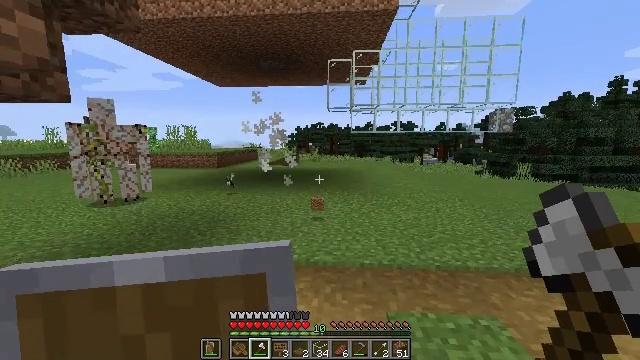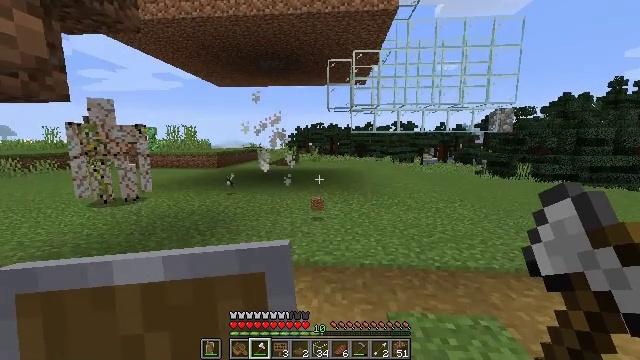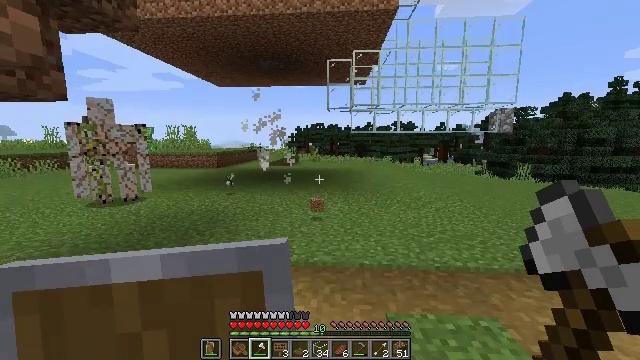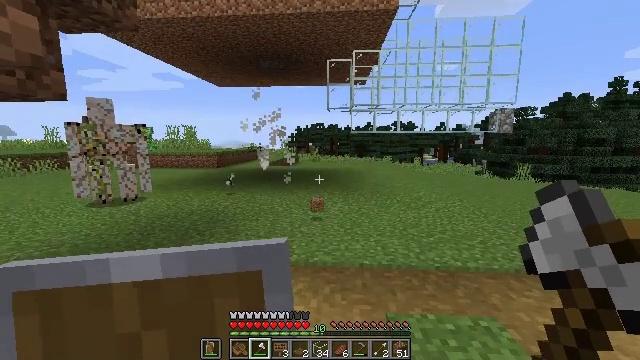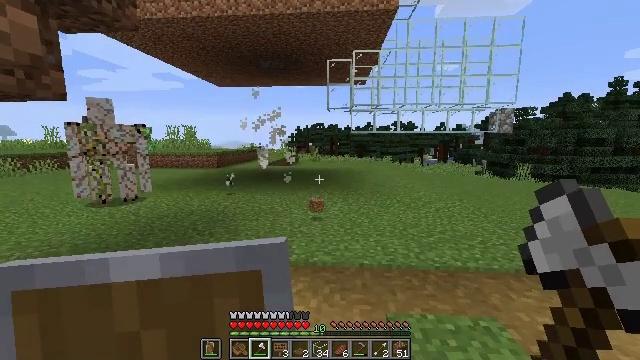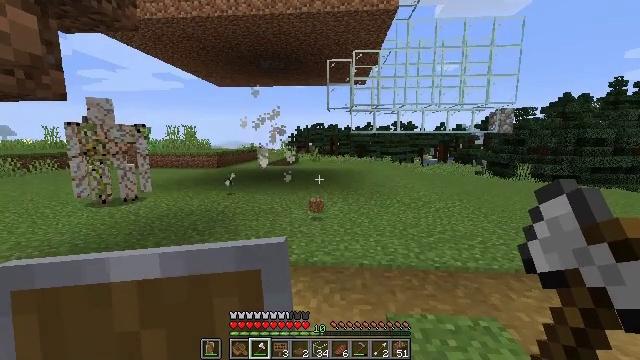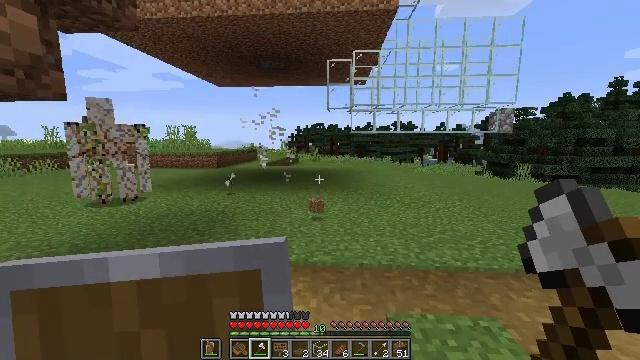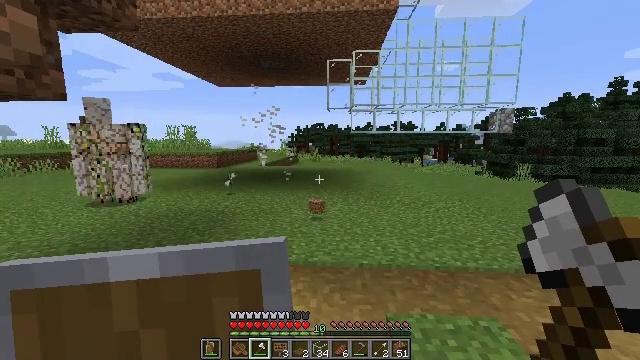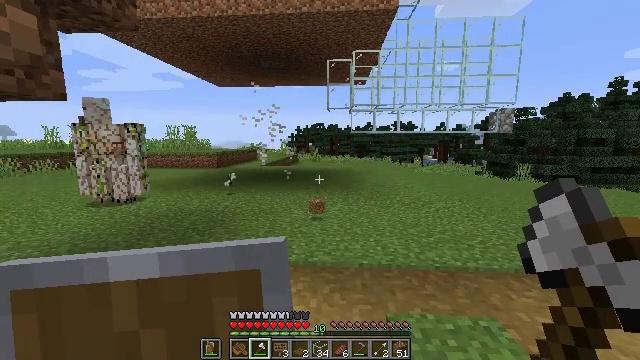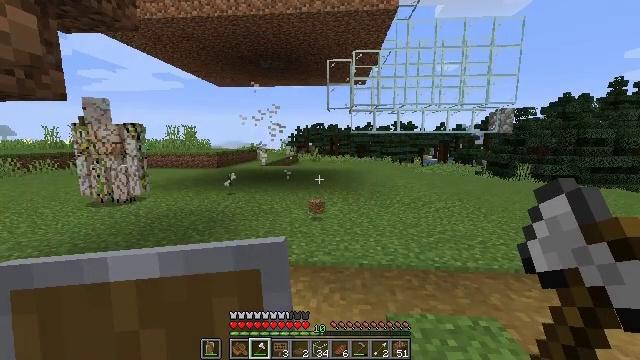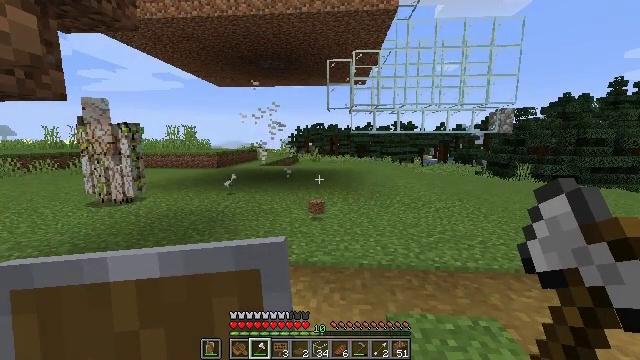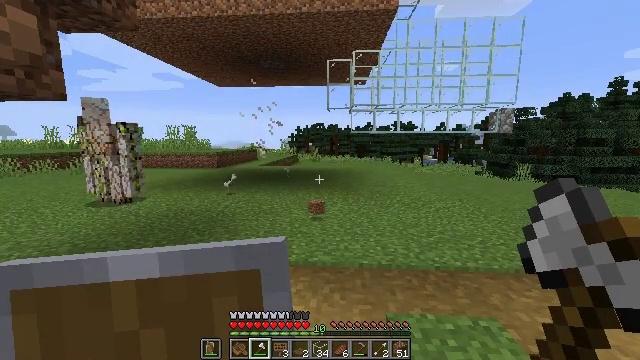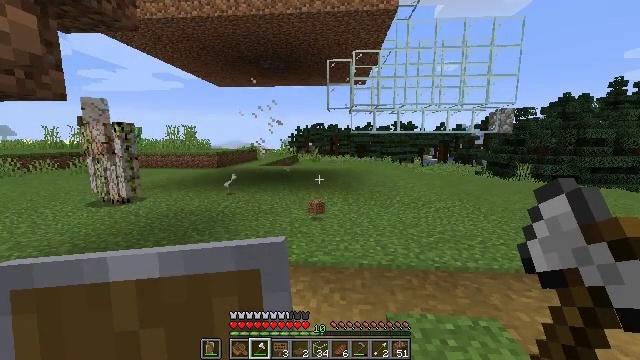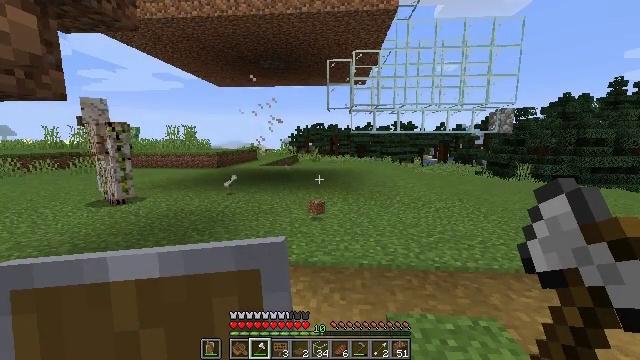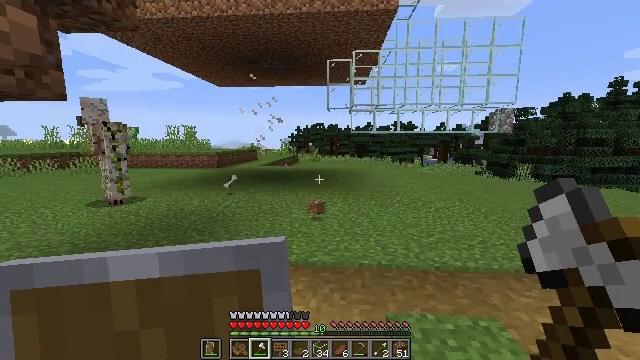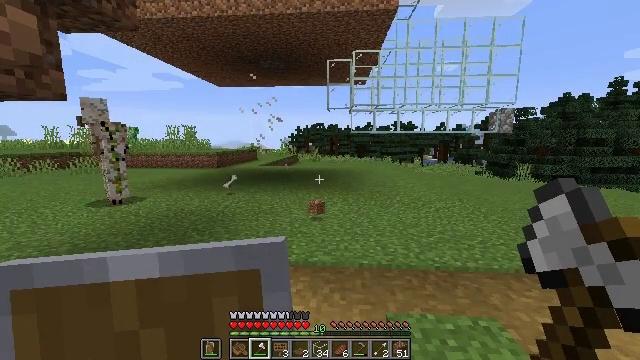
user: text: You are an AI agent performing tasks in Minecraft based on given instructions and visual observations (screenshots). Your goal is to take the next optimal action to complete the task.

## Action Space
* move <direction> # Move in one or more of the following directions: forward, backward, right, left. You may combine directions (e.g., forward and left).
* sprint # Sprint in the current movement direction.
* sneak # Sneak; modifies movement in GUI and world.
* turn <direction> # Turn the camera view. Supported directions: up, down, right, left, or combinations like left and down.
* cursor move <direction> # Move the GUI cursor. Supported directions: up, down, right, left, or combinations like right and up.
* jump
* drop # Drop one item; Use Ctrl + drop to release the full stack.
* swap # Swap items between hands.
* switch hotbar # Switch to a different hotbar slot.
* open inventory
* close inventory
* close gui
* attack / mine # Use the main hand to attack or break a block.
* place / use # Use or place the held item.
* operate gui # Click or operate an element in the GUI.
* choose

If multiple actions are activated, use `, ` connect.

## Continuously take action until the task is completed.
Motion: motion action
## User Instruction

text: Attack the ground to gather dirt.
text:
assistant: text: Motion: no_op
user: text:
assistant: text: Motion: no_op
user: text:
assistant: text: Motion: no_op
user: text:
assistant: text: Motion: no_op
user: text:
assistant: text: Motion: no_op
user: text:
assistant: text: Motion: no_op
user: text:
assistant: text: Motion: no_op
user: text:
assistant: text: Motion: no_op
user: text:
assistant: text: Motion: no_op
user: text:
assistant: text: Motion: no_op
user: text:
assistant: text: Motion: no_op
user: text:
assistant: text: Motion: no_op
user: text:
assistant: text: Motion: no_op
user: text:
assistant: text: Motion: no_op
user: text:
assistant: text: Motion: no_op
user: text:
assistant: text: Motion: no_op
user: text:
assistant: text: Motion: no_op
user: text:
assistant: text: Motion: no_op
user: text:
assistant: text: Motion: no_op
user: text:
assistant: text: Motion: no_op
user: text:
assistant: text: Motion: no_op
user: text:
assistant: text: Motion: turn left and down
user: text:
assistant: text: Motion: move left, turn left
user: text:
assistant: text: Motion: move left, turn left
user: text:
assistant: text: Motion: move forward and move left, turn left
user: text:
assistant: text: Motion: move forward and move left
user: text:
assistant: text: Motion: move forward and move left
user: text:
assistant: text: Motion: move forward and move left
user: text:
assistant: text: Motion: move forward and move left
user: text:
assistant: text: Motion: move forward and move left